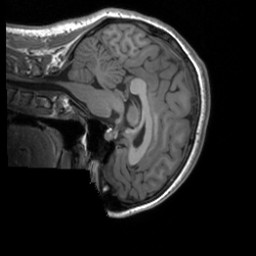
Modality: T1w
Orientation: sagittal
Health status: healthy
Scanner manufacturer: siemens
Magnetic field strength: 3 T
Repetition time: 1.9 s
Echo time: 0.00226 s